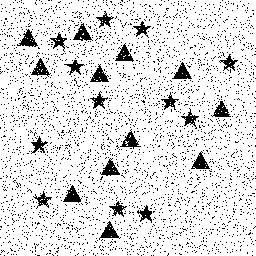
Squares: 0
Triangles: 12
Stars: 12
Total shapes: 24